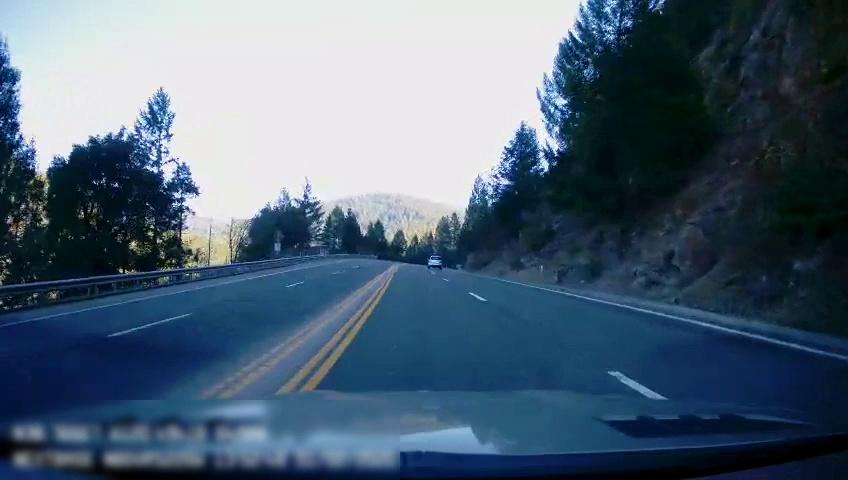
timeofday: Day
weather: Sunny
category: Drivable Space
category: Vehicles | SUV
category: Lanes | Current Lane
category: Lanes | Alternate Lane
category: Lanes | Current Lane
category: Lanes | Alternate Lane
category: Lanes | Opposite Lane
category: Lanes | Opposite Lane
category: Lanes | Opposite Lane
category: Lanes | Opposite Lane